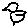
Label: bird